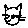
Label: cat